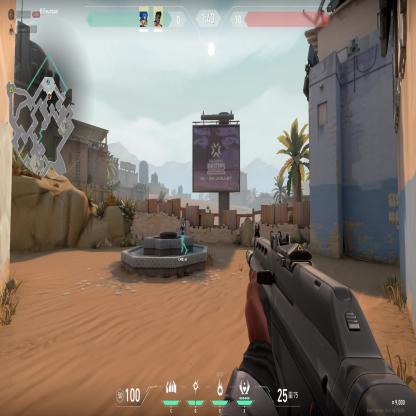
Label: teammate